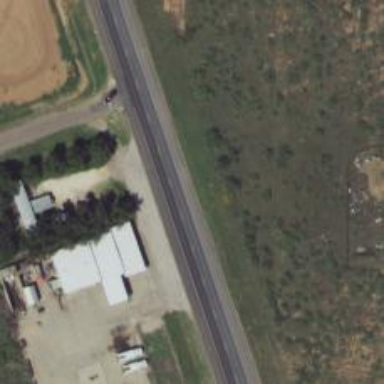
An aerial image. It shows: Primary highway.